Question: I'm not sure if this is the default behavior, but when I open multiple windows, I get multiple status bars (see below). This is ideal when I have multiple windows open. However, when I try to search, or issue a command, it goes all the way down to the bottom (see below). Is there any way to force it to show in, over or under the status bar of each window?

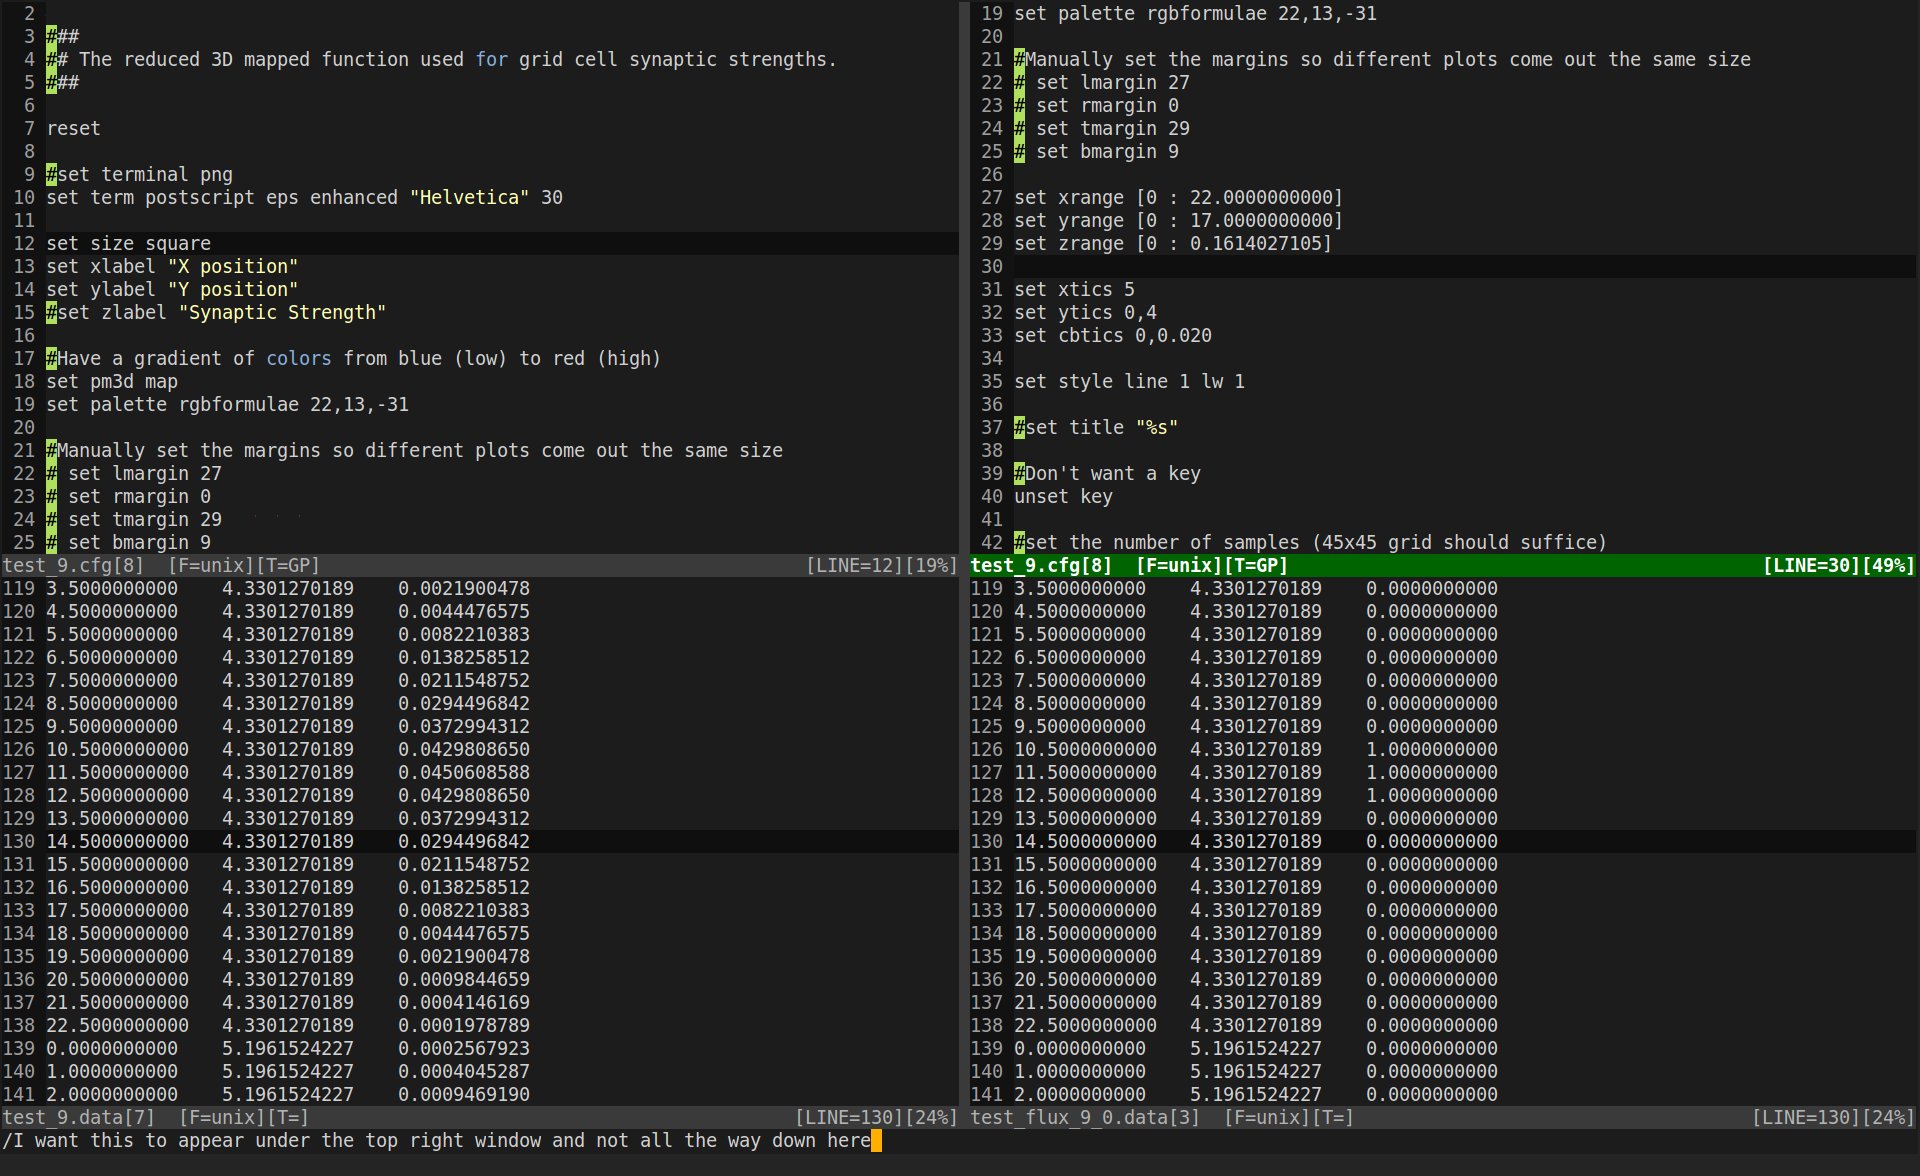
Answer: I think you are confusing status-line and command-line. Type:
'''
:help status-line
'''
and:
'''
:help command-line'
'''
There's no way to move command-line somewhere else, unfortunately, nor combine these two. You can even turn the status line for "last" window (the bottom ones) by using:
'''
:set laststatus=0
'''
just to emphasize the difference.